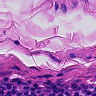
Metastatic tissue present: no